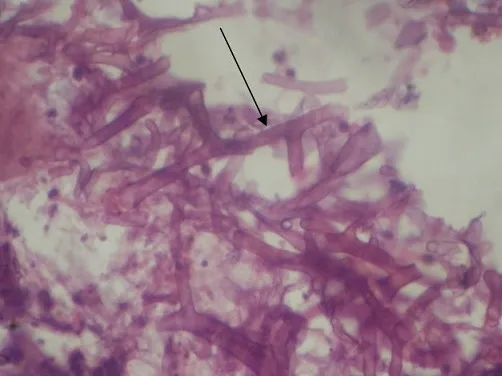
Hematoxylin and eosin stained histopathological section showed cellular connective tissue stroma with large non septate fungal hyphae along with few areas of necrosis. focal areas of mixed inflammatory cell infiltrate were evident.
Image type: pathology (h&e)